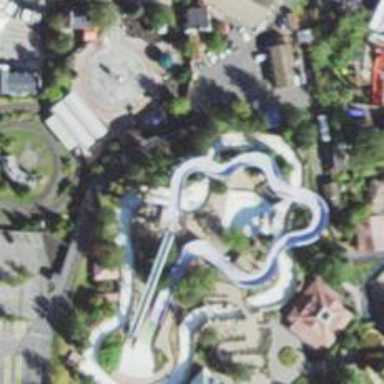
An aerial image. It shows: Water slide attraction.